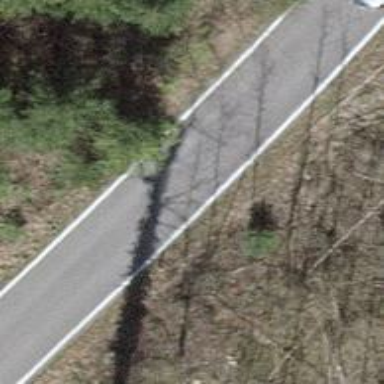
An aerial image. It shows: Asphalt road classified as tertiary.